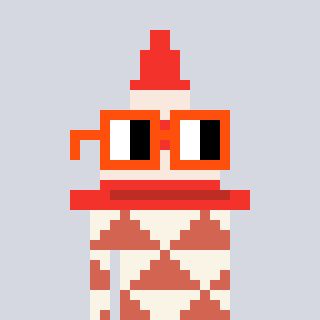
a pixel art character with square orange glasses, a cone-shaped head and a peachy-colored body on a cool background